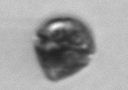
Label: Scrippsiella